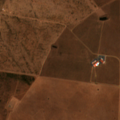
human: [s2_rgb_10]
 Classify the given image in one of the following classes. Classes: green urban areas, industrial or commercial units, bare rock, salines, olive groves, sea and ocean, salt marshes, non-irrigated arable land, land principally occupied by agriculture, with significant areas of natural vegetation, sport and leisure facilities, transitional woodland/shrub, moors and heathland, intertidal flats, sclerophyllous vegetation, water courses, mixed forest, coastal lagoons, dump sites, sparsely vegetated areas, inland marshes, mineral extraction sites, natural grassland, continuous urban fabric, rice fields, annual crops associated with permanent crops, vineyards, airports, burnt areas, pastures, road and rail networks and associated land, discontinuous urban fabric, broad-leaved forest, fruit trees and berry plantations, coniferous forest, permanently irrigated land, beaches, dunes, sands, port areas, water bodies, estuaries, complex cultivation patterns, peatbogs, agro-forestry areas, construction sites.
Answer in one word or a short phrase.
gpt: olive groves, pastures, natural grassland, transitional woodland/shrub